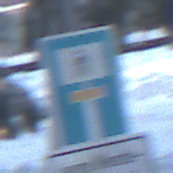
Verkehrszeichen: SackgasseFussgaengerDurchlaessig
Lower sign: HinweisGeaenderteVorfahrtVerkehrsfuehrungVerkehrsregelung3
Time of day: MorningAfternoon
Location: Outdoor (Nature)
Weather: Clear
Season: Winter
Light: Natural